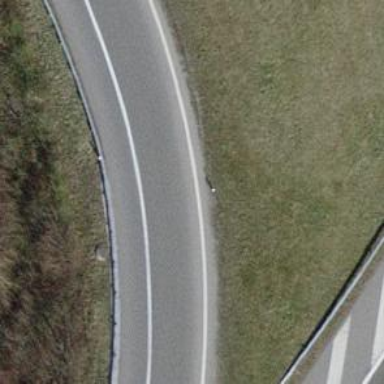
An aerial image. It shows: Asphalt motorway link.